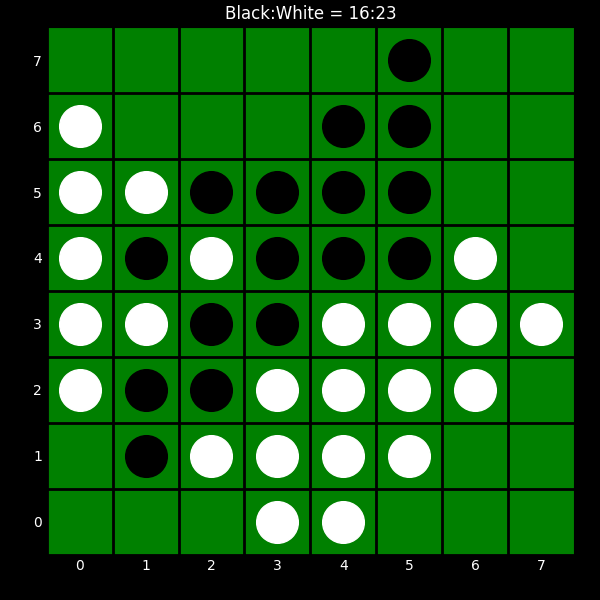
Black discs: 16
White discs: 23